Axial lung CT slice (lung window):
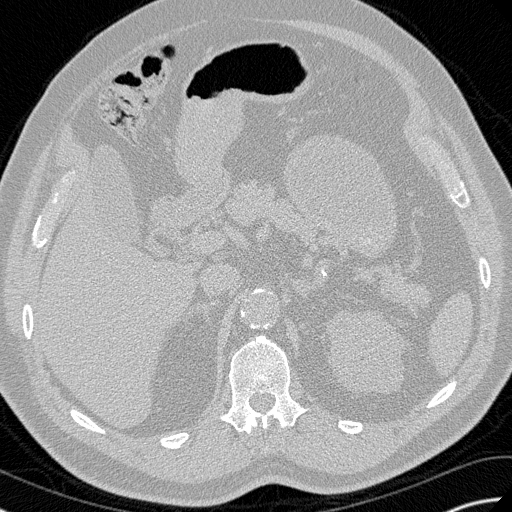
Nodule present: no